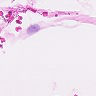
Metastatic tissue present: no